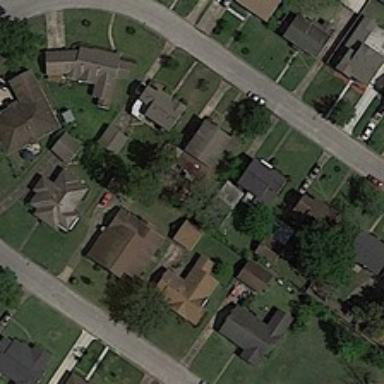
The symmetrical distribution of houses on both sides of the road .